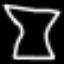
Label: hourglass